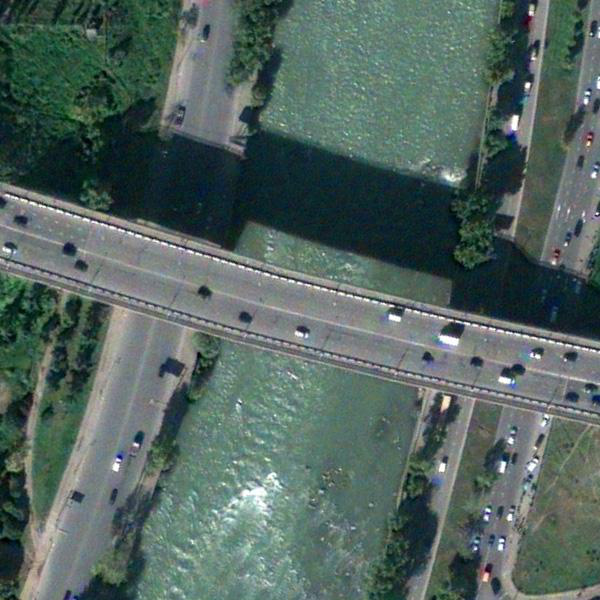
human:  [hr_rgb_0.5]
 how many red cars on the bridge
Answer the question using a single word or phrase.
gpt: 0